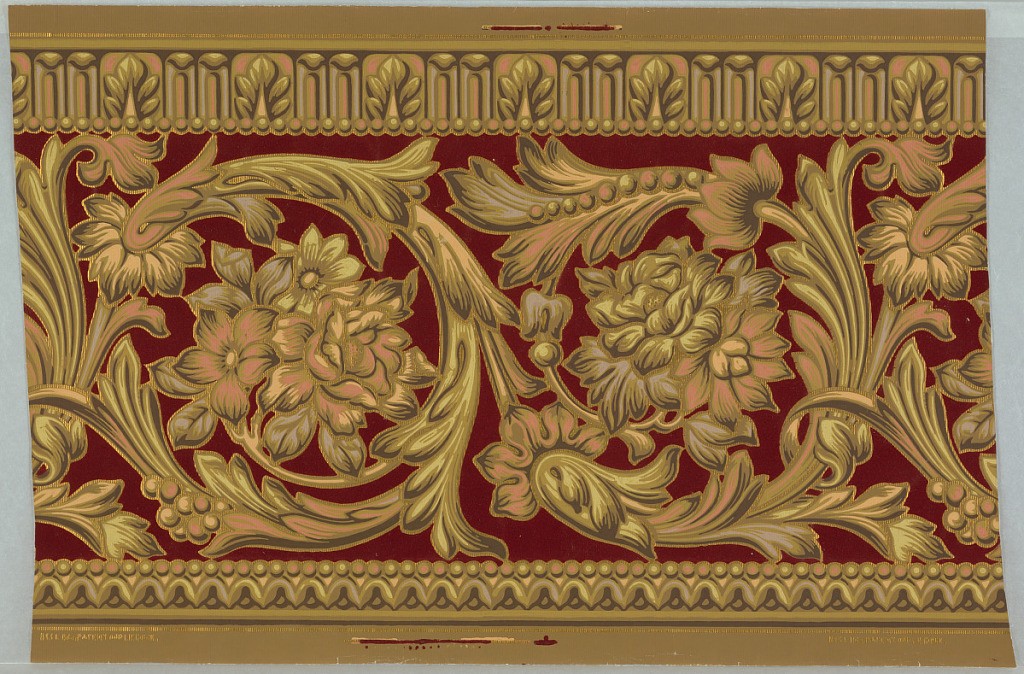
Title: Frieze
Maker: Frederick Beck & Co., 1860
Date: ca. 1877–78
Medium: embossed paper
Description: Large foliated waved stem band with flowers in shades of brown, pink, lavender and yellow outlined in metallic gold over red flocked background, between bandings of beading and double tongue and leaf with beading on stripe-embossed paper. Printed in selvedge: "Beck & Co. Patent Applied For"